Aerial crown-view tile of a tropical tree (Barro Colorado Island, Panama), acquired 20250715:
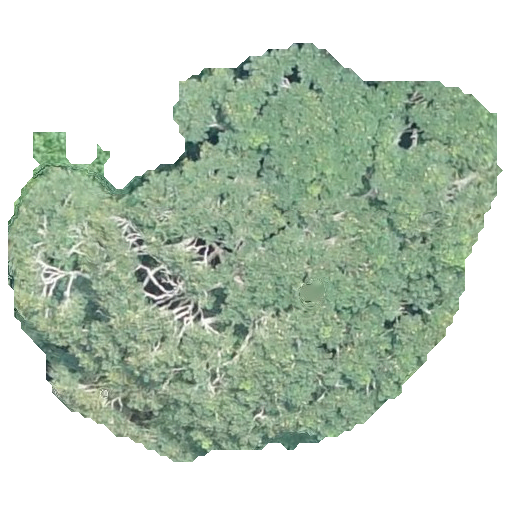
Species: Jacaranda copaia
GBIF accepted scientific name: Jacaranda copaia
Crown area: 212.665 m²